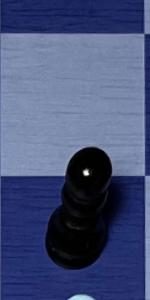
Label: Pawn_Black